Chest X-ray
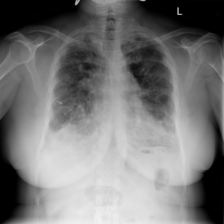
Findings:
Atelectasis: negative
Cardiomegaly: negative
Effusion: negative
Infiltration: negative
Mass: negative
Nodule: negative
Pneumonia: negative
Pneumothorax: negative
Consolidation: negative
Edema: negative
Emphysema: negative
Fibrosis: negative
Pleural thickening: positive
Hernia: negative